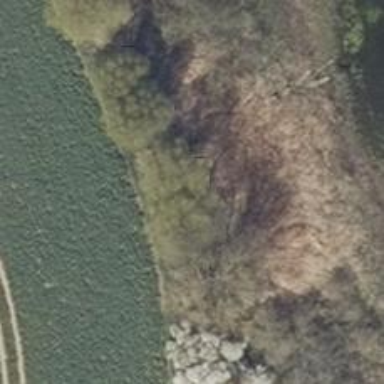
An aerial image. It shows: Row of deciduous broadleaved trees.